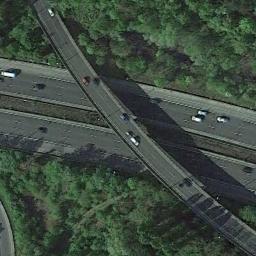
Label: overpass